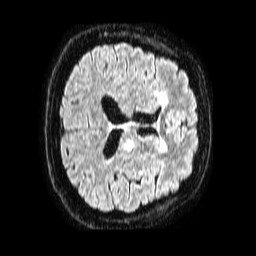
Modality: FLAIR
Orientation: axial
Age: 52
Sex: female
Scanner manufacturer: philips
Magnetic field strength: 1.5 T
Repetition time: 4.8 s
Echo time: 0.3 s